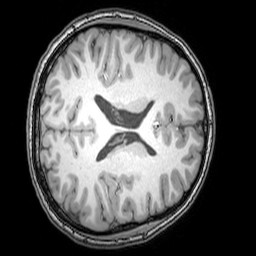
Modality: T1w
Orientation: axial
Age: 24
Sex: male
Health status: healthy
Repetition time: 0.081 s
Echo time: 0.037 s